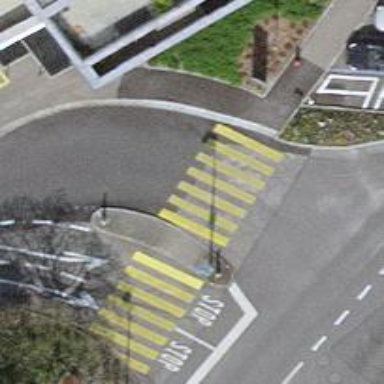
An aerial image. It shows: Uncontrolled crossing with pedestrian island.